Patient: sex F, age 56
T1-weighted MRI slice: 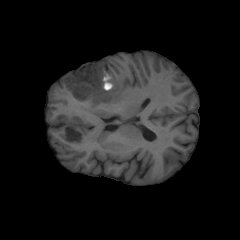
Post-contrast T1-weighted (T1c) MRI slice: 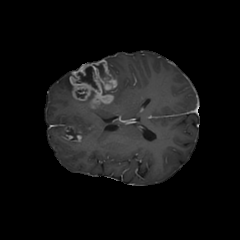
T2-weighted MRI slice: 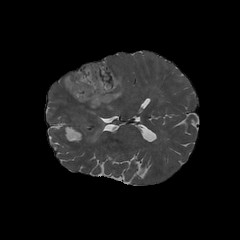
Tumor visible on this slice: yes
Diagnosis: Glioblastoma, IDH-wildtype
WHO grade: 4